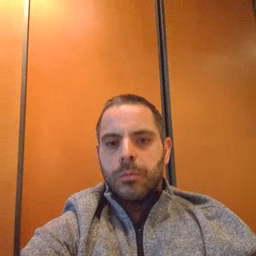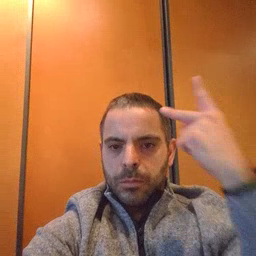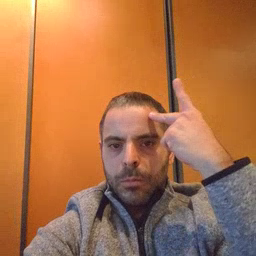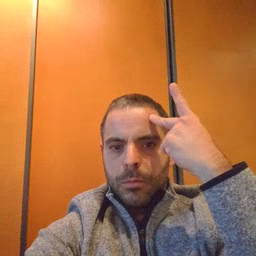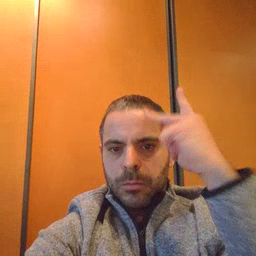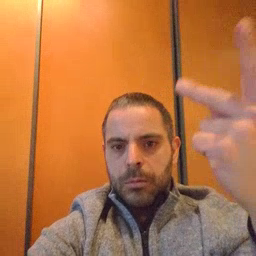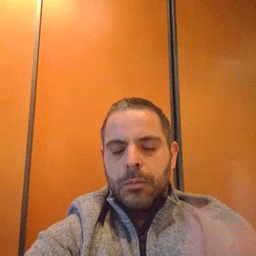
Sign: penny